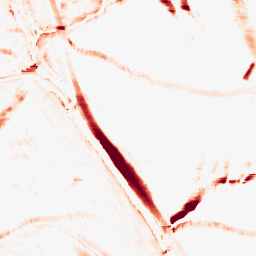
Category: morphological
Decomposition family: morphological_rect
Decomposition parameters: operation: opening
width: 20
height: 10
Upsampling method: sinc_blackman
Upsampling parameters: scale: 2
kernel_size: 16
Upsampling scale: 2